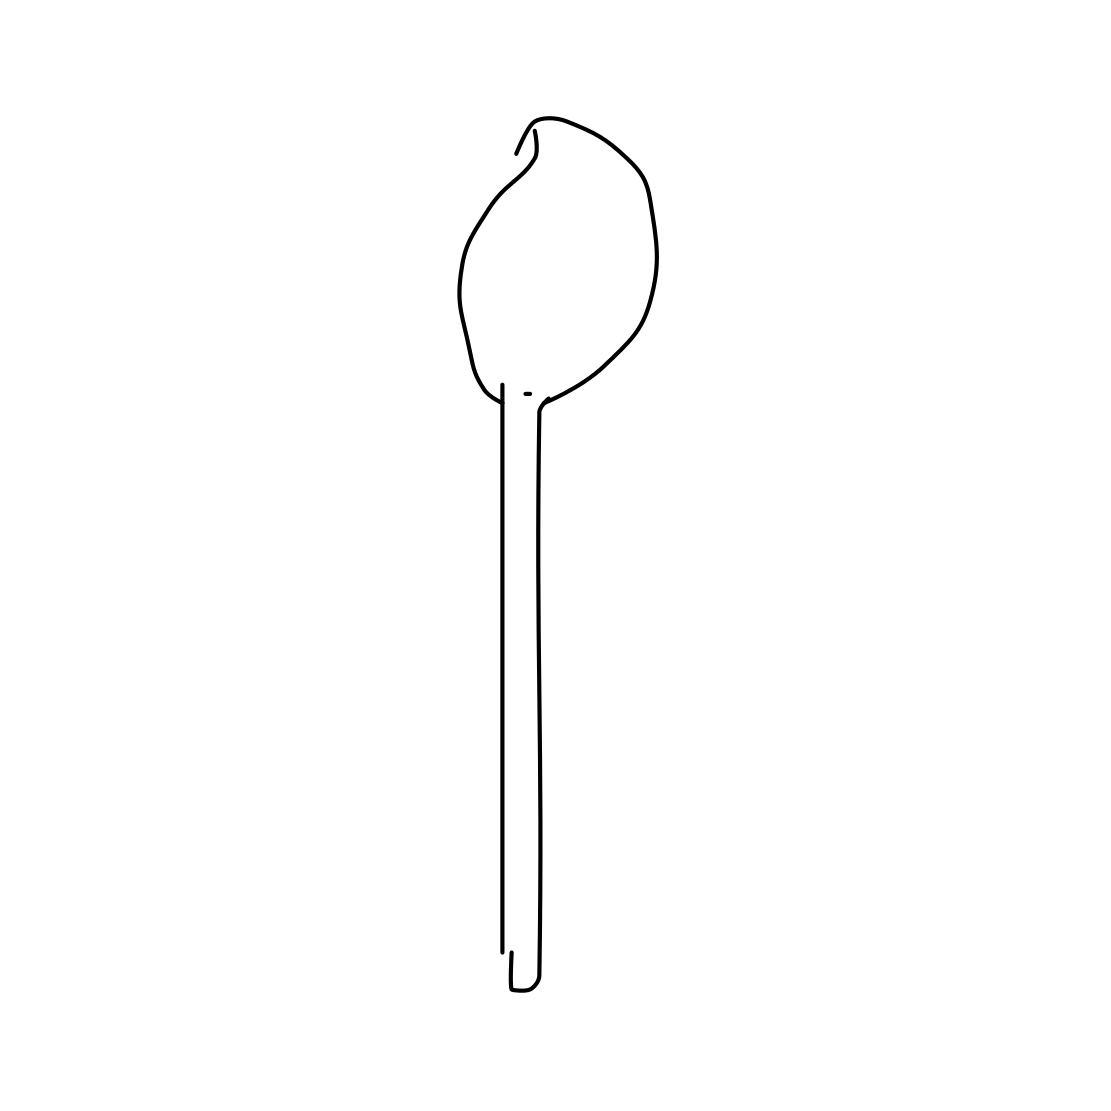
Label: spoon